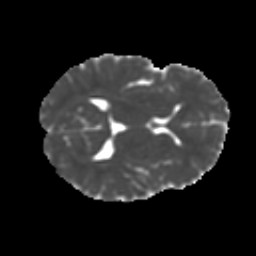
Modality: MD
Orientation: axial
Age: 14
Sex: male
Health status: ill
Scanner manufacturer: ge
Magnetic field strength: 3 T
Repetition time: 6.888 s
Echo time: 0.0812 s